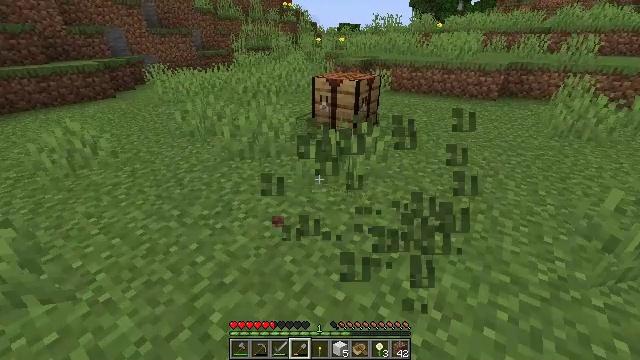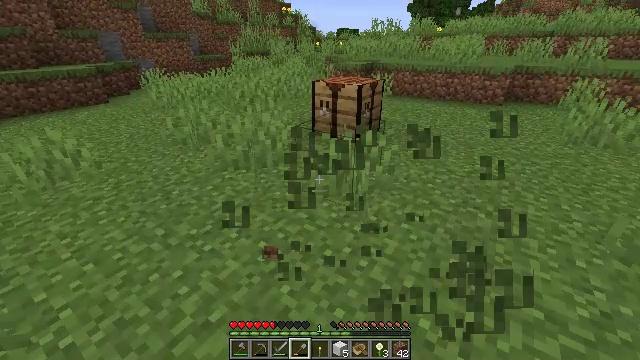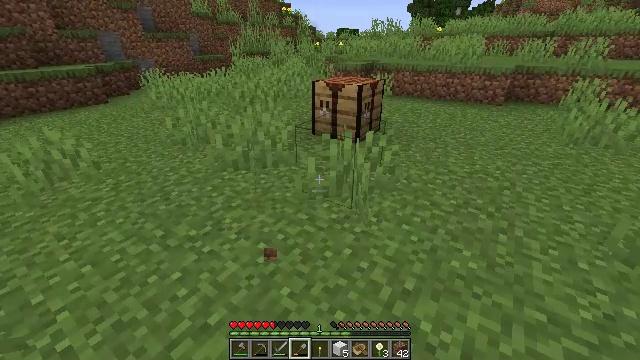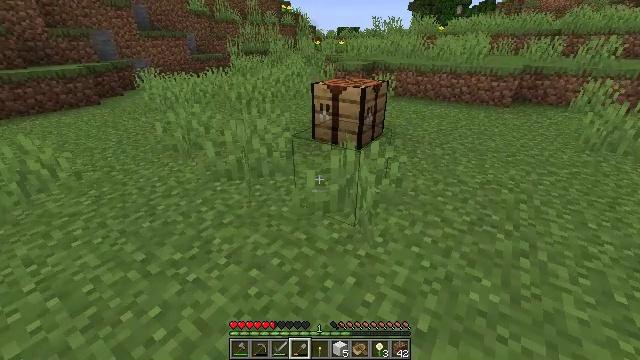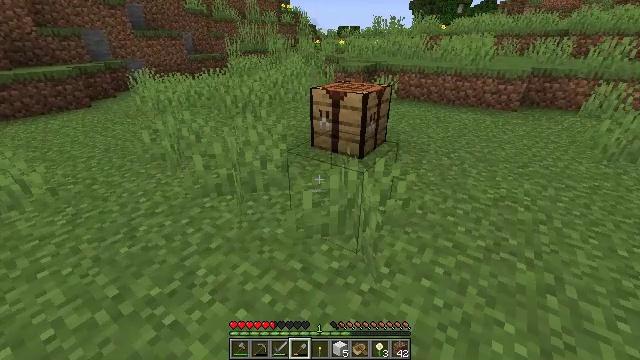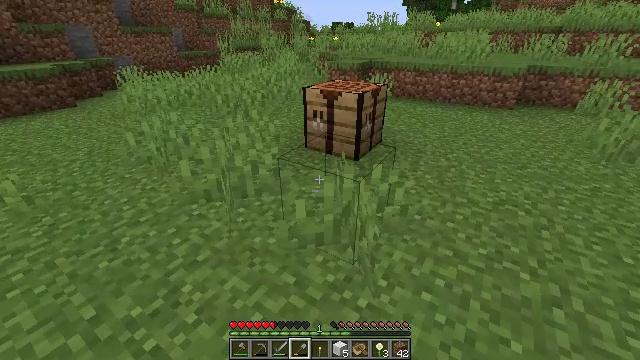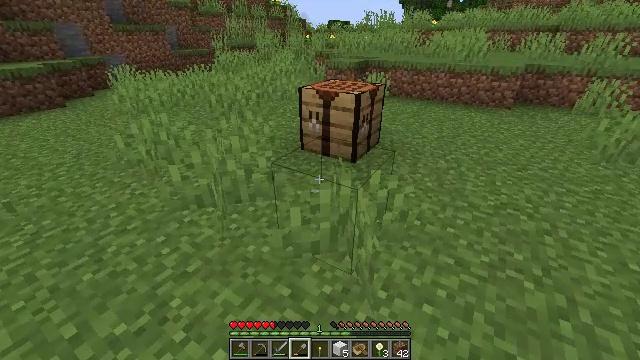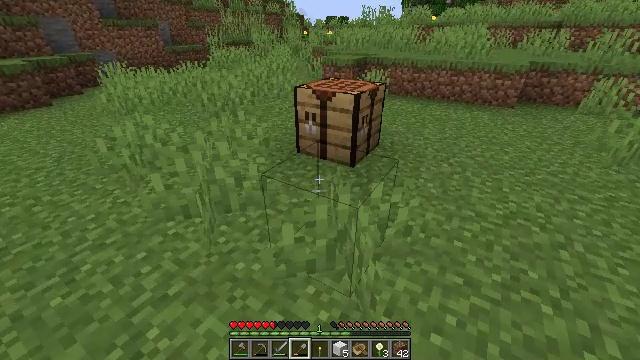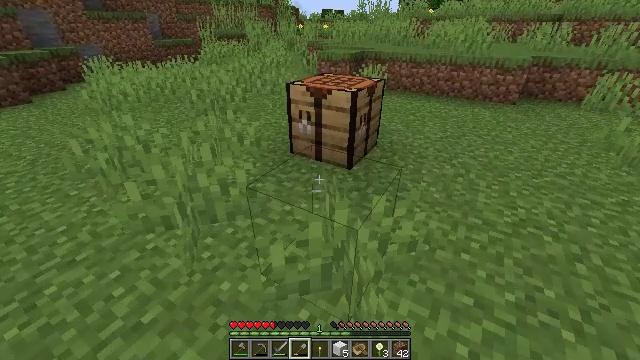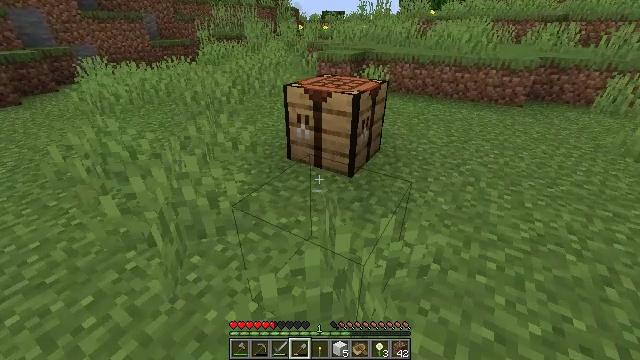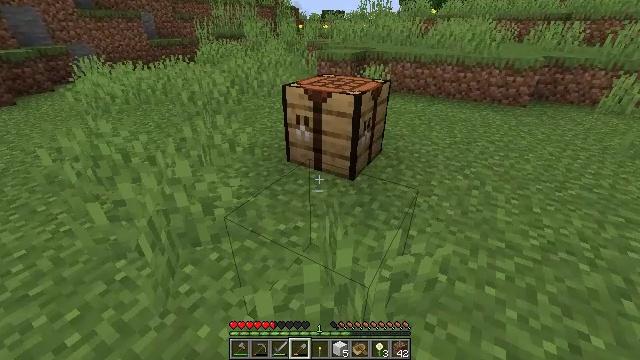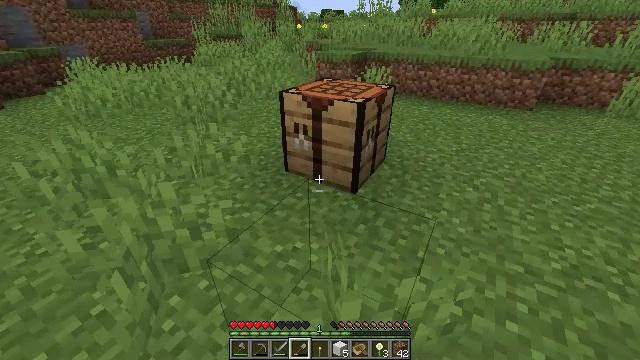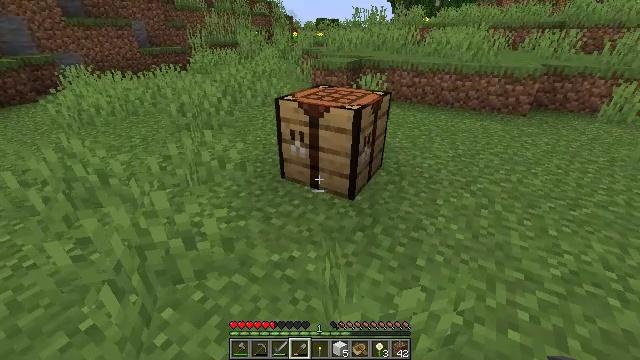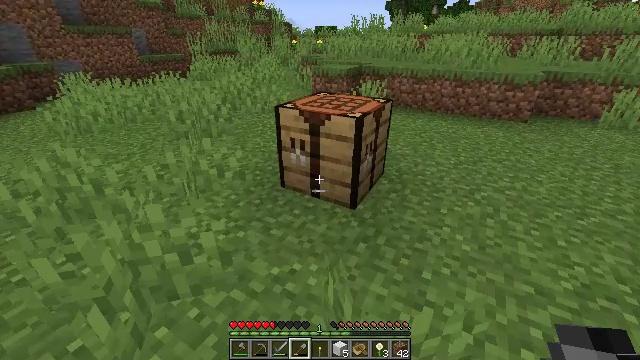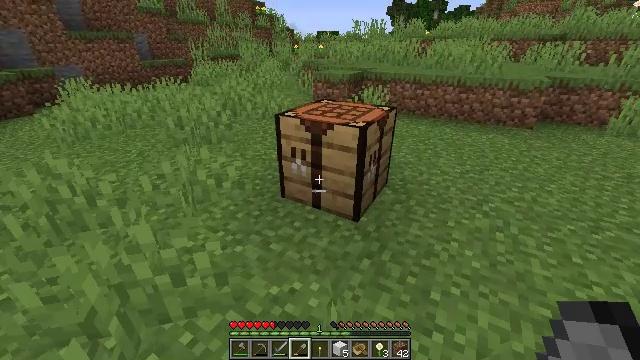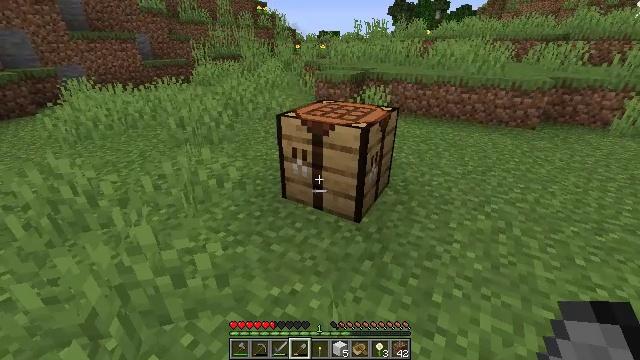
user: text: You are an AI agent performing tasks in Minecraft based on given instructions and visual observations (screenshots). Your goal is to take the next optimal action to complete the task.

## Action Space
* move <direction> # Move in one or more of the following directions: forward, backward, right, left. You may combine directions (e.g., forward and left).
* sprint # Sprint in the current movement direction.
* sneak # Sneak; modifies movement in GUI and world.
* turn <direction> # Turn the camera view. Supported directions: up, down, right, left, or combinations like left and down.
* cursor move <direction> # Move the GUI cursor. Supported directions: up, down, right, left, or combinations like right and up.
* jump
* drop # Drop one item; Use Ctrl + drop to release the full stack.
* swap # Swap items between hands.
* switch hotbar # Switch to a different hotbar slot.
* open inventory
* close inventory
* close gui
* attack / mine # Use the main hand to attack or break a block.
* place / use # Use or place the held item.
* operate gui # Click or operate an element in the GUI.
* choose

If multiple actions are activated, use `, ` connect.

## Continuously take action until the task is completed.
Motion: motion action
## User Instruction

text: Remove sugar from the inventory.
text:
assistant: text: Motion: move forward
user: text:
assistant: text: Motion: move forward
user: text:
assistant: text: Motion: move forward
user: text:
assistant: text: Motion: move forward
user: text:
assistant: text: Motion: move forward, turn right
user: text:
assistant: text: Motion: move forward
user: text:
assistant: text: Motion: move forward
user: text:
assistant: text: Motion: move forward, turn down
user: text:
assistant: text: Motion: move forward
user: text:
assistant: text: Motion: move forward
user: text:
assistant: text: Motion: no_op
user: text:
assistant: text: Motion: turn up
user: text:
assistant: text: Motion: turn up
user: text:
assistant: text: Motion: move forward
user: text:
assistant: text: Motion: move forward
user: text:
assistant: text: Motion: move forward, turn left and down
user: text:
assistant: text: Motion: turn left and down
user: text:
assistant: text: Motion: turn left and down
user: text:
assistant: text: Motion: move left, turn left
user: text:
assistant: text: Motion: move left, turn left
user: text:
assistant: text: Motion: move left
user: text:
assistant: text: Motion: move left, turn up
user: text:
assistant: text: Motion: move forward and move left, turn right and up
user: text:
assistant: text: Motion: move forward and move left, turn right and up
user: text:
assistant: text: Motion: move forward, turn right and up
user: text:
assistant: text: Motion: move forward, turn right and up
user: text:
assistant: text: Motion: move forward, turn right and up
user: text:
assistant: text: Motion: move forward, turn right
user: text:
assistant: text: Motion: move forward, turn right
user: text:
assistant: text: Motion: move forward, turn right